Question: I usually store my personal javascripts in sub folders under Scripts (see the screenshot below). This way of doing allows me to keep the Script folder clean, light and easy to organize. This is my personal point of view. Now I don't know what to do with all the other scripts (jquery, MicrosoftAjax, ...) . I think I'll store them in subfolders like jquery folder or General, or ...

Can you give me your point of view?
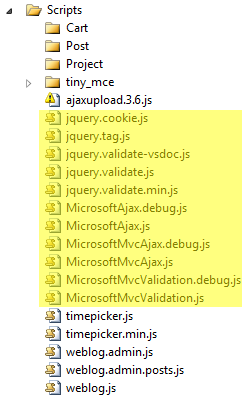
Answer: I recommend a tool called Minify, which will combine and minify all your JS files so you only need one '<script src="/min/f=mod1.js,mod2.js,mod3.js" type="text/javascript"></script>' tag.
You can store your JS files however you want, even outside the web root, and it won't matter because they'll simply be referenced in an associative PHP array in the Minify groupsConfig.php file. For example:
'''
'js' => array(
'//Scripts/Cart/cartScript.js',
'//Scripts/tiny_mce/common.js',
'//Scripts/weblog.js',
// and so on...
)
'''
Then your script tag would look like:
'''
<script src="/min/g=js" type="text/javascript"></script>
'''
After Minify comines and minifies your code, it will cache it on your server so subsequent requests will hit the cache file so the PHP won't need to process. Of course the primary benefit of this tool is that your users only download a single JavaScript file from your server instead of being forced to open several http connections to download multiple files, which is usually a major performance deterrent.
<URL>